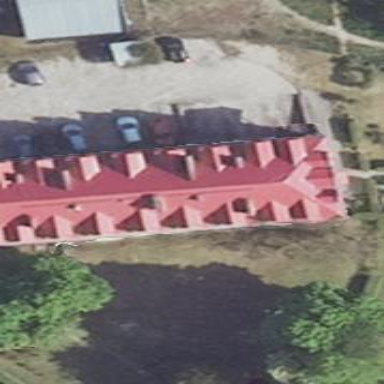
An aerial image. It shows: Residential building.